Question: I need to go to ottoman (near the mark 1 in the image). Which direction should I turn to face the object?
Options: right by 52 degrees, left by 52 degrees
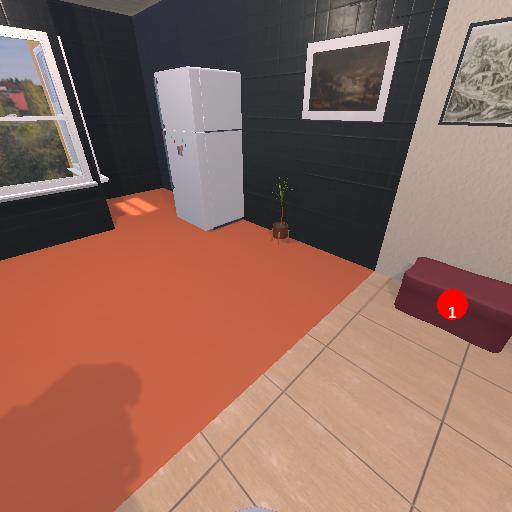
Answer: right by 52 degrees